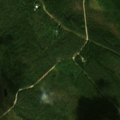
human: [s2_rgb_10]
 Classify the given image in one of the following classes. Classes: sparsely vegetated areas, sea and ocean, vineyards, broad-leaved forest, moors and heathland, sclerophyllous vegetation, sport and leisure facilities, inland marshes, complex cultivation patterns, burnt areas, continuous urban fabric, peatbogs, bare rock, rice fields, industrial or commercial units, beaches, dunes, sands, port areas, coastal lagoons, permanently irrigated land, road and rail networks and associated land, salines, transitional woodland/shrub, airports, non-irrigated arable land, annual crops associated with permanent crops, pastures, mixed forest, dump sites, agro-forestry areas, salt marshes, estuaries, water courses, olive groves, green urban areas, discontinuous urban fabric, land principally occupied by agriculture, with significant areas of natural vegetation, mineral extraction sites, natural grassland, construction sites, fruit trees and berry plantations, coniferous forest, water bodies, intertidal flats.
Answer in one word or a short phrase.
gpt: coniferous forest, mixed forest